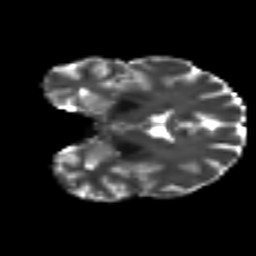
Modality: T2w
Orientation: coronal
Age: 33
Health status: ill
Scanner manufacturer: philips
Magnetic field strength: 3 T
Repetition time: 9 s
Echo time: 0.127 s